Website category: sports
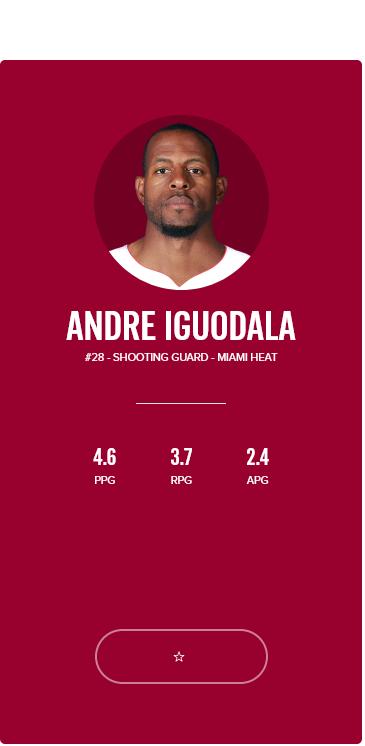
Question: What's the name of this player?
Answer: ANDRE IGUODALA

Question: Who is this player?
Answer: ANDRE IGUODALA

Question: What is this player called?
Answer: ANDRE IGUODALA

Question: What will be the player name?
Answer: ANDRE IGUODALA

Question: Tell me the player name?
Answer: ANDRE IGUODALA

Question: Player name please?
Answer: ANDRE IGUODALA

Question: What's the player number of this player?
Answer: #28

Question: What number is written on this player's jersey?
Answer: #28

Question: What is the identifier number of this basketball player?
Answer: #28

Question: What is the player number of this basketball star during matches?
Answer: #28

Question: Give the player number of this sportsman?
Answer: #28

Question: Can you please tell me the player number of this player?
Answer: #28

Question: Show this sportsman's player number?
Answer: #28

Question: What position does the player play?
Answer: SHOOTING GUARD

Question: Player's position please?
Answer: SHOOTING GUARD

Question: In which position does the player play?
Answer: SHOOTING GUARD

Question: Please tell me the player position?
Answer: SHOOTING GUARD

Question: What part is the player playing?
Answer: SHOOTING GUARD

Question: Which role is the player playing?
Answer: SHOOTING GUARD

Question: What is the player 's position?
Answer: SHOOTING GUARD

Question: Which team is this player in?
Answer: MIAMI HEAT

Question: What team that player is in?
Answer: MIAMI HEAT

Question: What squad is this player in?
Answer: MIAMI HEAT

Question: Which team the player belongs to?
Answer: MIAMI HEAT

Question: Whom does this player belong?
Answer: MIAMI HEAT

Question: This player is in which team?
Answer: MIAMI HEAT

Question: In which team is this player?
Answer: MIAMI HEAT

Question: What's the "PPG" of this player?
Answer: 4.6

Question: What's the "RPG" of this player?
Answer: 3.7

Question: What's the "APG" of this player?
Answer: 2.4

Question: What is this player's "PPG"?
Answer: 4.6

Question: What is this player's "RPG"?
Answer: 3.7

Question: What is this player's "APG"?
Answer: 2.4

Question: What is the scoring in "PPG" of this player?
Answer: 4.6

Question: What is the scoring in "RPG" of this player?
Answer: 3.7

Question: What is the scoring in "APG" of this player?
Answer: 2.4

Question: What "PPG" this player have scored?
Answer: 4.6

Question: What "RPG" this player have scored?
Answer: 3.7

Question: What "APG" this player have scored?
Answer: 2.4

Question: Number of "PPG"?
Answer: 4.6

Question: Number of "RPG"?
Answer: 3.7

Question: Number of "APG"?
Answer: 2.4

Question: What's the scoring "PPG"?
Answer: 4.6

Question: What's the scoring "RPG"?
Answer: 3.7

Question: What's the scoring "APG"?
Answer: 2.4